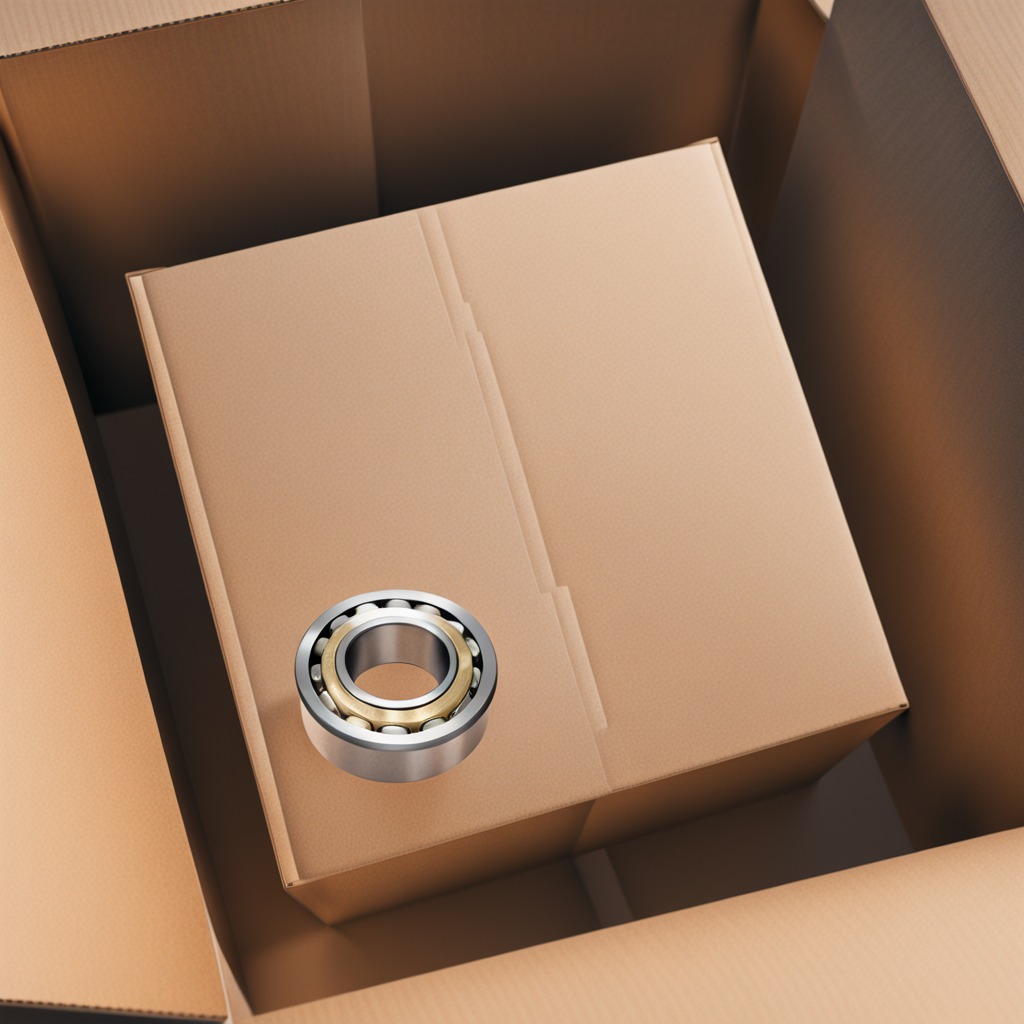
A metal ball bearing is lying on the cardboard box surface.